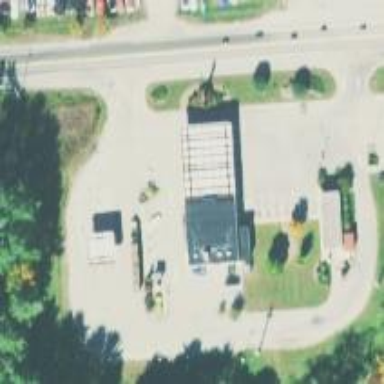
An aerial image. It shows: Convenience shop.